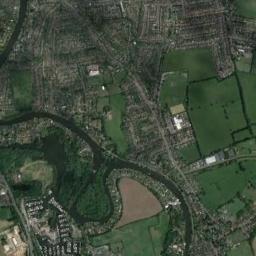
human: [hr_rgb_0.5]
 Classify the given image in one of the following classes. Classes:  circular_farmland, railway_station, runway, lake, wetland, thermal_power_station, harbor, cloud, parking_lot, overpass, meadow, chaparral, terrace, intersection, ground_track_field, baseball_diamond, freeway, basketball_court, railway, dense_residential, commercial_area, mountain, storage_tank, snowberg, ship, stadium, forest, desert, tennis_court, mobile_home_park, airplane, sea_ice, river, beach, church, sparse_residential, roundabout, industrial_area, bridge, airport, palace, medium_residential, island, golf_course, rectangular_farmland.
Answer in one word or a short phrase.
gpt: river